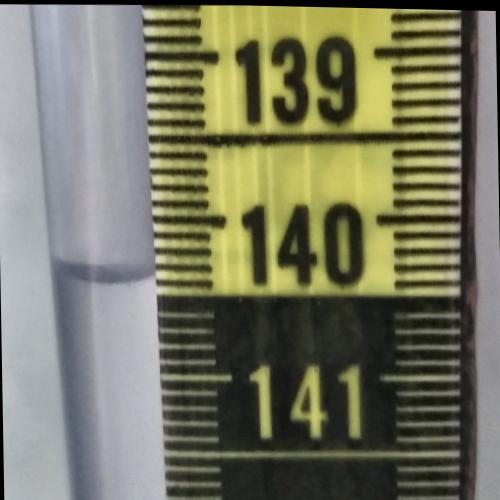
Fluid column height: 140.4 cm